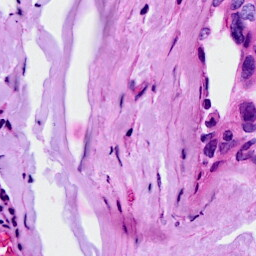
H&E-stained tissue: Breast